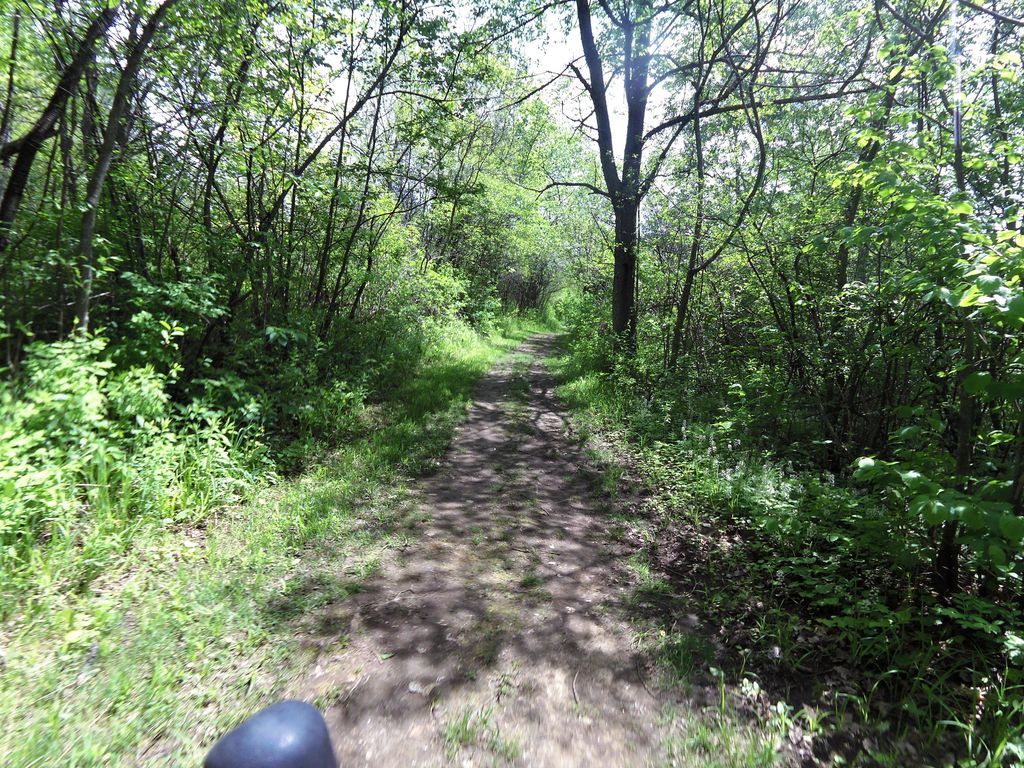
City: ottawa-gatineau